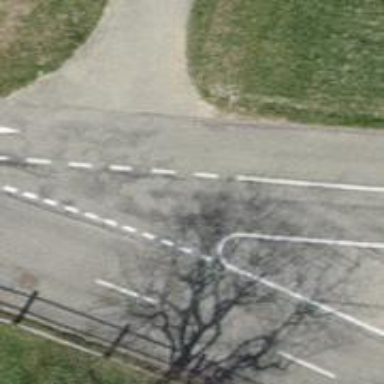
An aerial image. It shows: Tertiary road with asphalt surface.